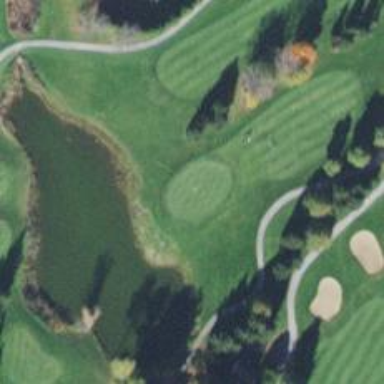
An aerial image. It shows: View of golf hole.